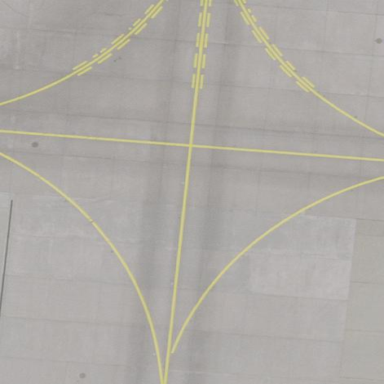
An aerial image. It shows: Image of taxiway at airport.